Field crop: maize
Growth stage: 2
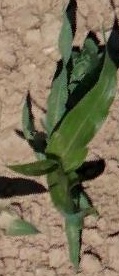
Species: maize